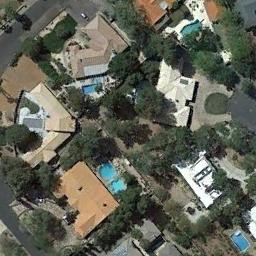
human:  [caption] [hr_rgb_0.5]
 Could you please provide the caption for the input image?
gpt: Medium-sized houses are built on green land .

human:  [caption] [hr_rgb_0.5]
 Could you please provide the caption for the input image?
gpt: The medium residential is next to the road and some trees .

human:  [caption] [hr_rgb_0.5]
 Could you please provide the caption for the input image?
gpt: The medium residential area has some dense houses and some of the houses have swimming pools .

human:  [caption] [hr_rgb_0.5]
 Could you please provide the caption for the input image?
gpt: There are many buildings in medium residential area .

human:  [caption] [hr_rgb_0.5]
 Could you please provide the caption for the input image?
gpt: There are some green trees and brown buildings on the medium residential area .